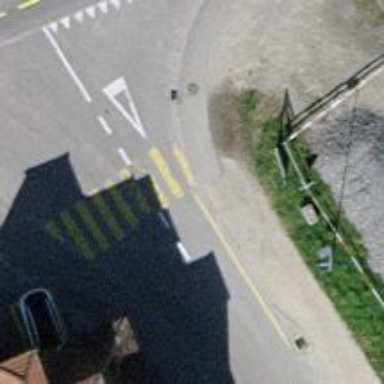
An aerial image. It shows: Uncontrolled zebra crossing on the road.